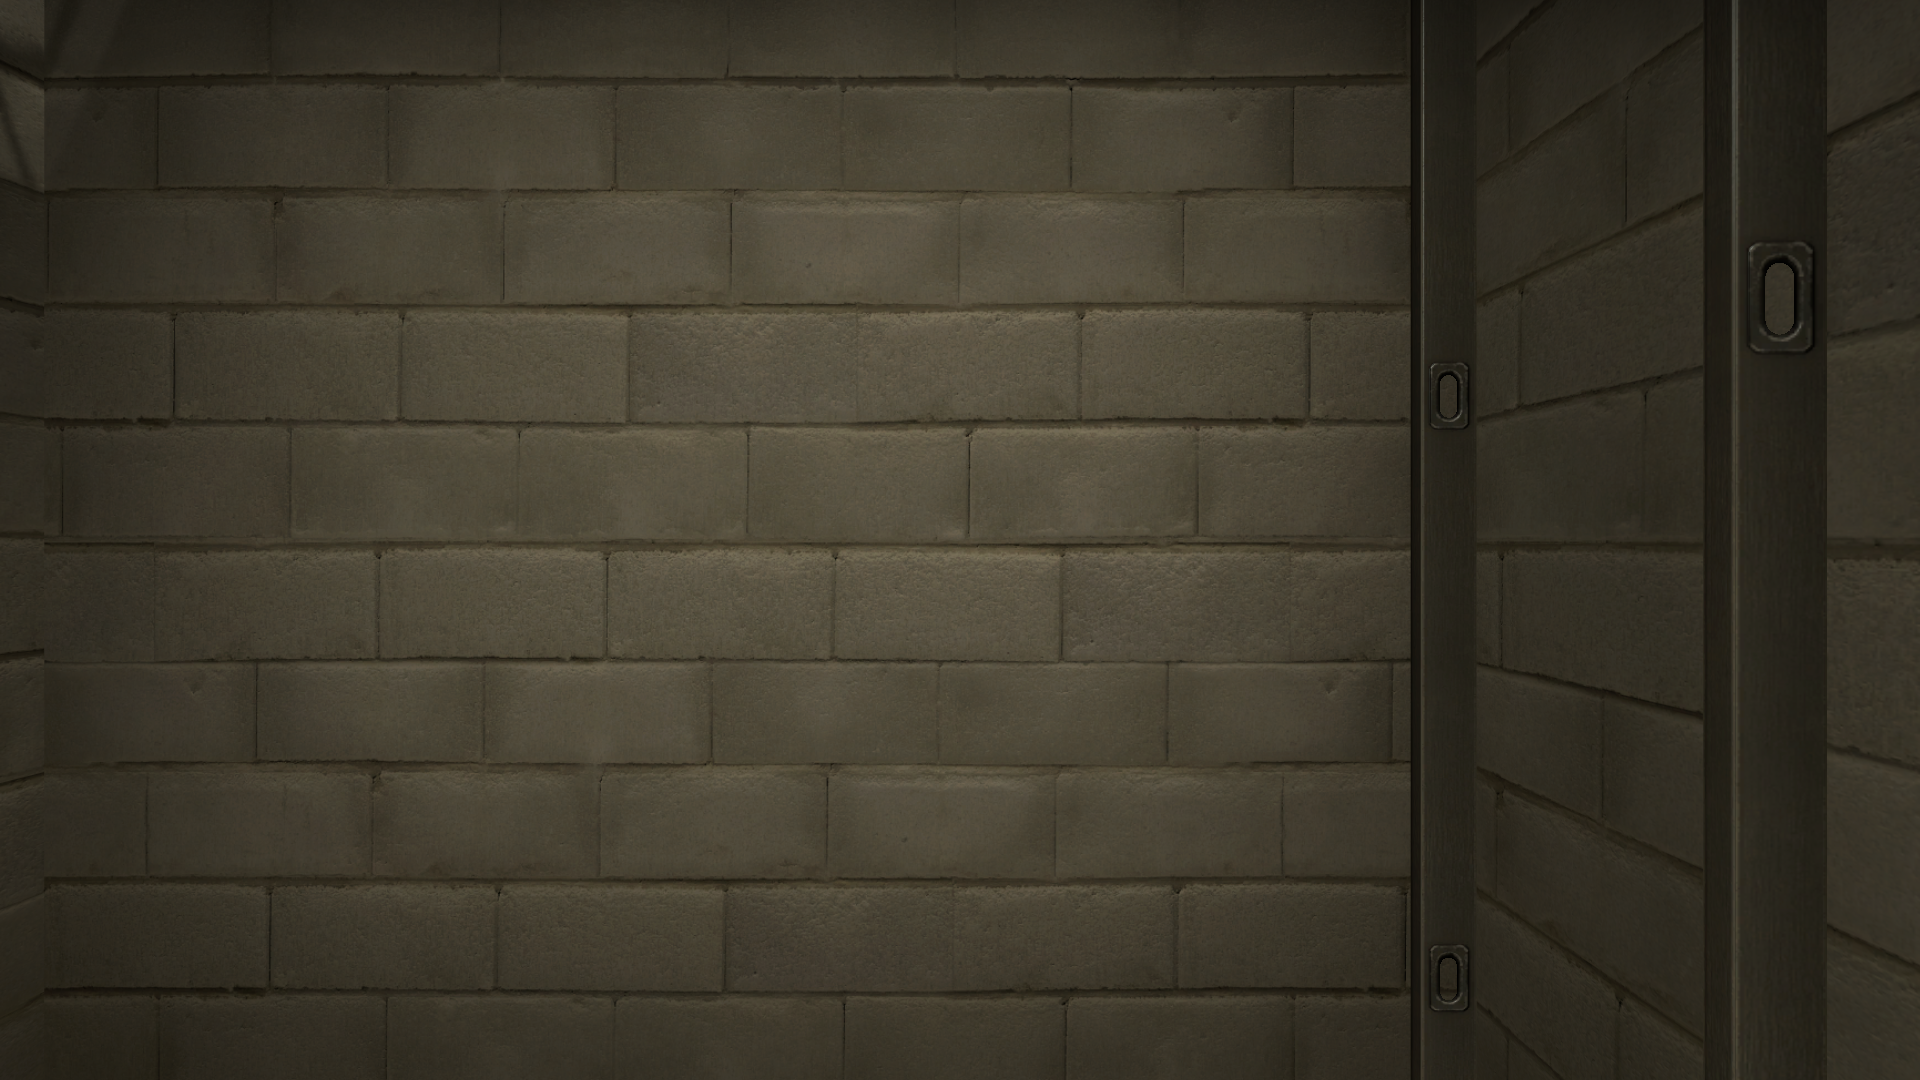
Map: de_vertigo